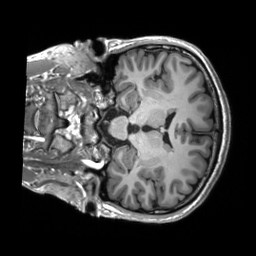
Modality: T1w
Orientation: coronal
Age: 27
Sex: male
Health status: healthy
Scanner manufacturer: siemens
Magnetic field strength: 3 T
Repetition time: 2.53 s
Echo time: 0.00227 s